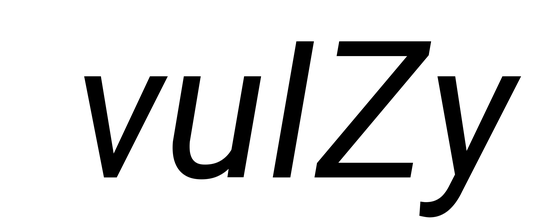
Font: Roboto-Italic_Italic